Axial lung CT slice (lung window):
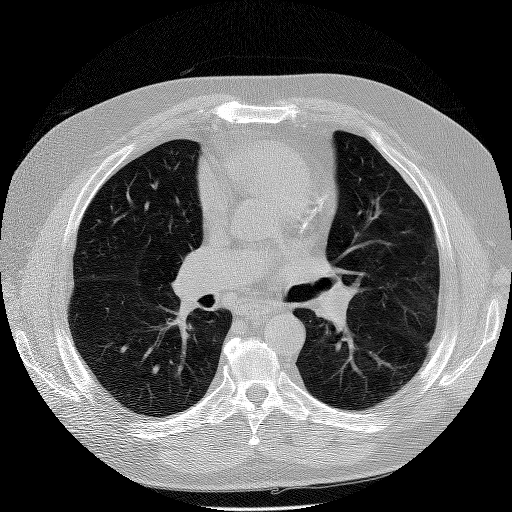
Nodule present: no